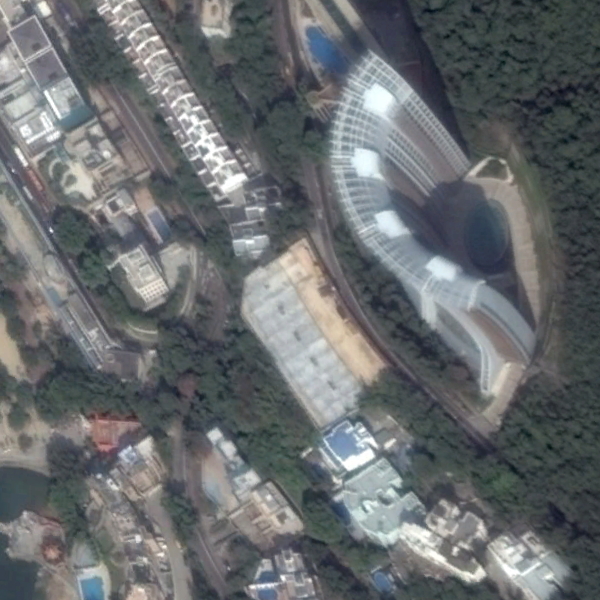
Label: Commercial